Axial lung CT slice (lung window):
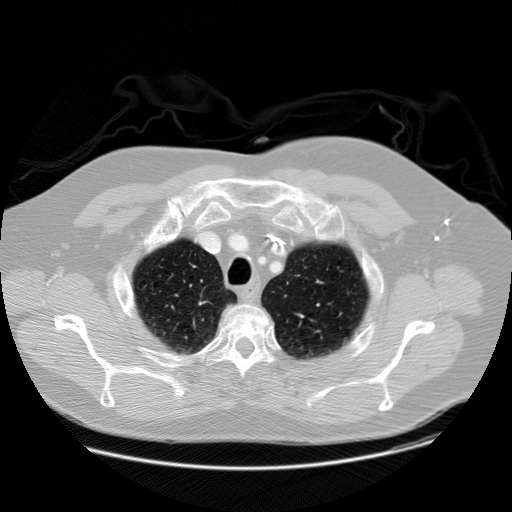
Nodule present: no